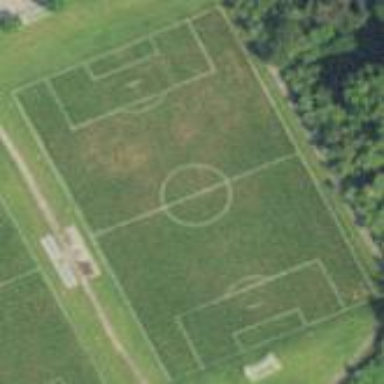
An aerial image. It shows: Pitch designated as leisure land.